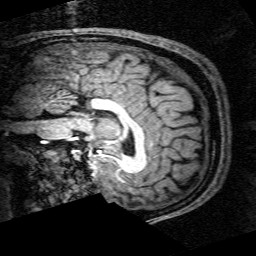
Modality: T1w
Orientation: sagittal